Field crop: maize
Growth stage: 2
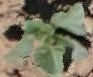
Species: datura